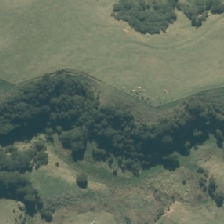
Land cover: manuka_kanuka